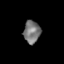
Tissue: skin
Cell type: Others
Senescence score: 0.9083
Nuclear area (px): 365
Mean DAPI intensity: 119.337